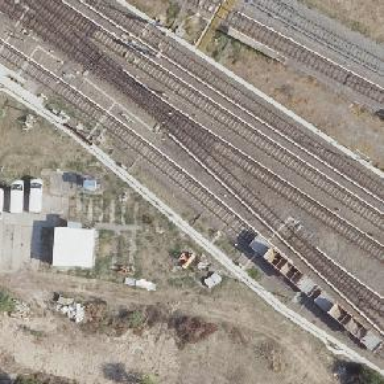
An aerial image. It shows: Yard serving as bottom electrified rail for trains.